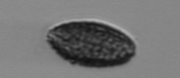
Label: Pseudochattonella_farcimen